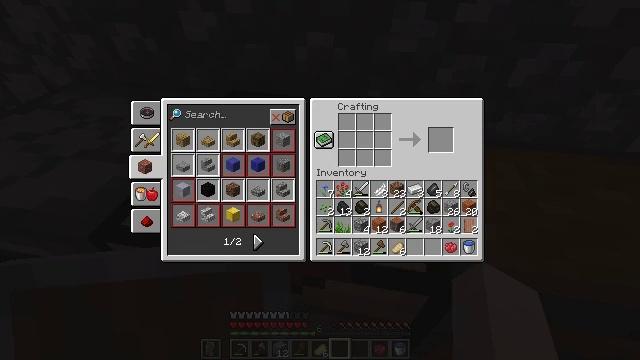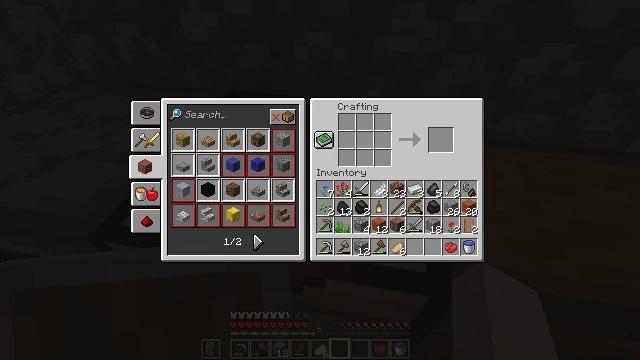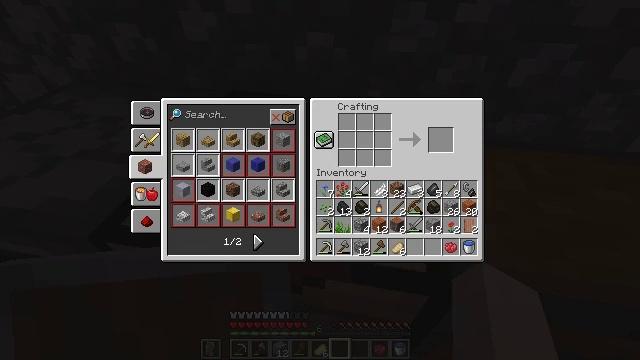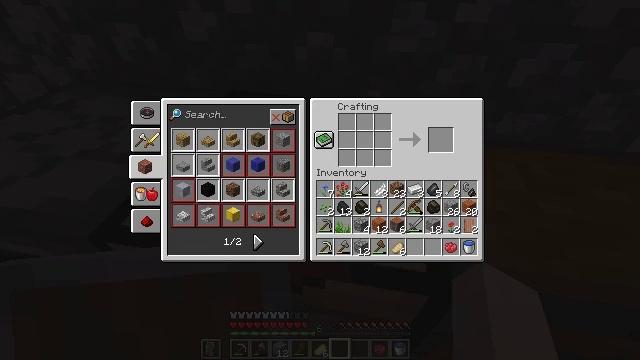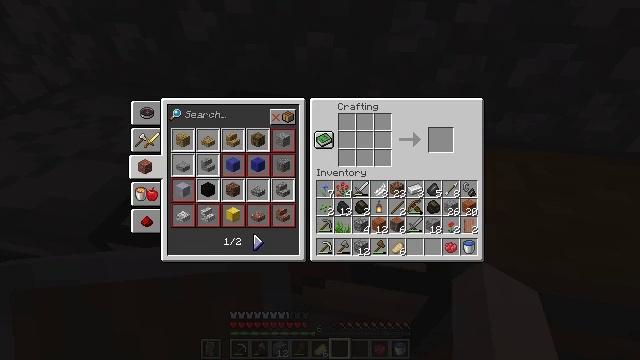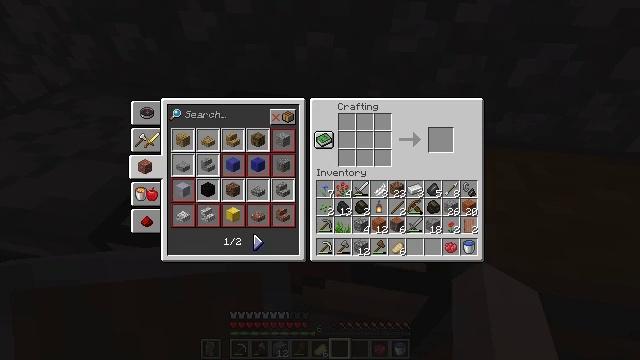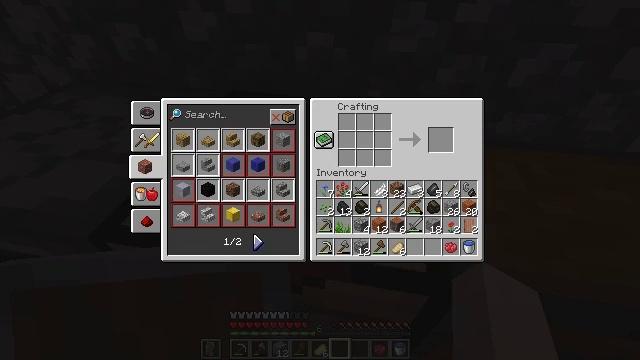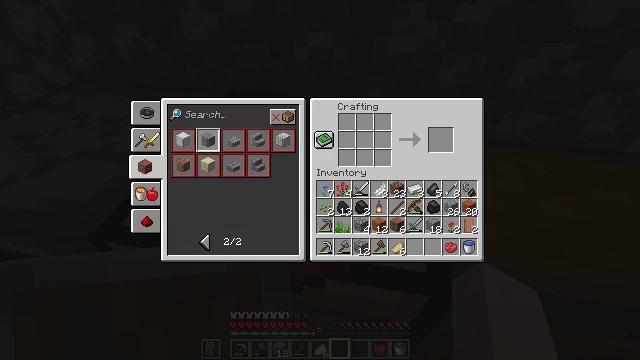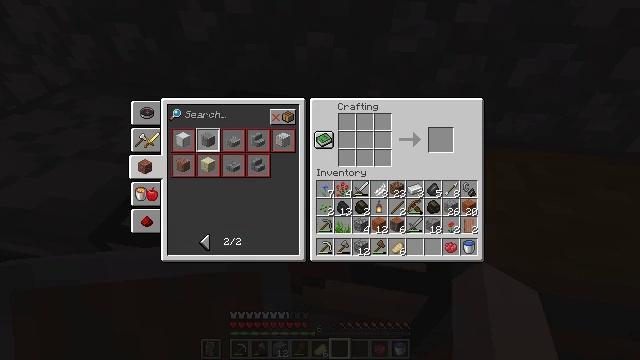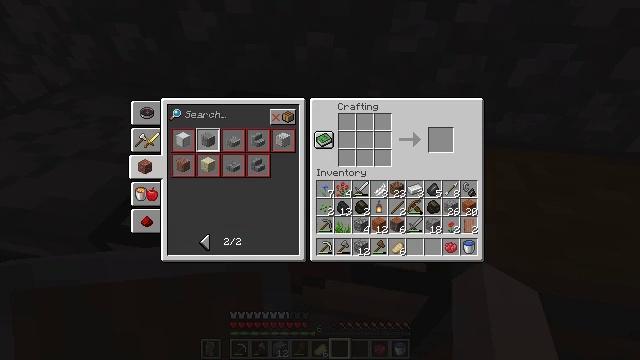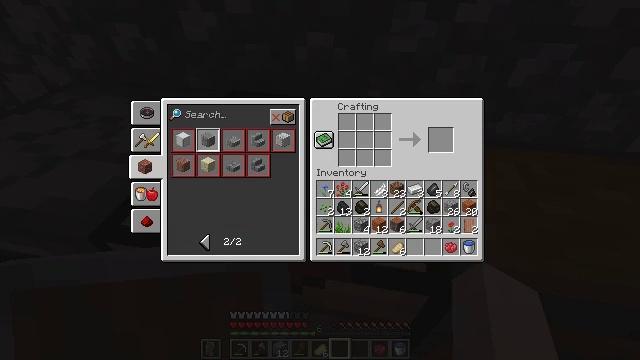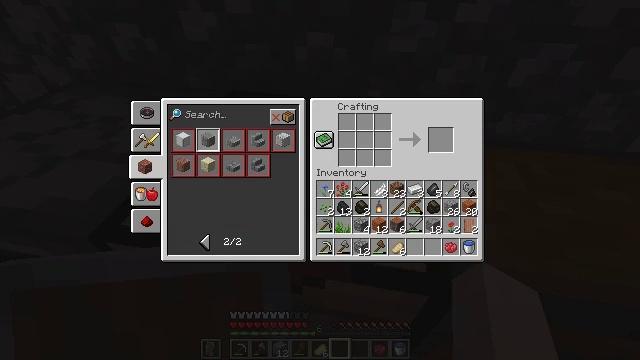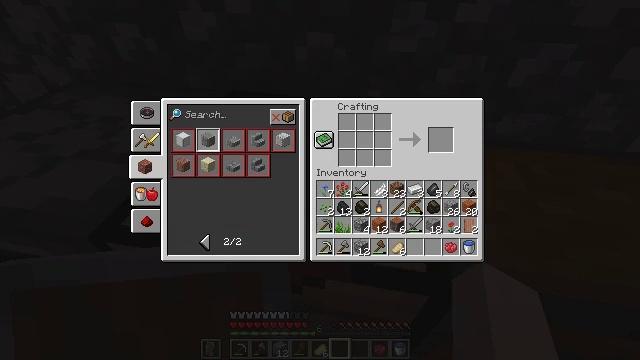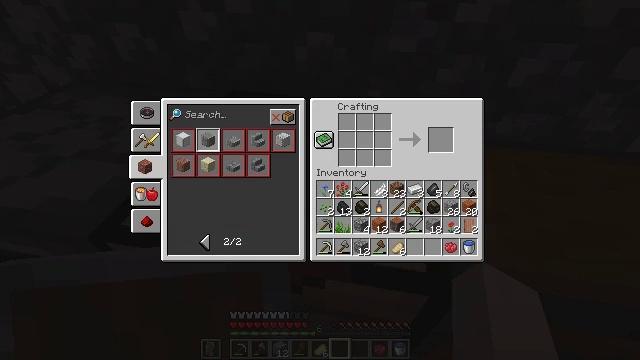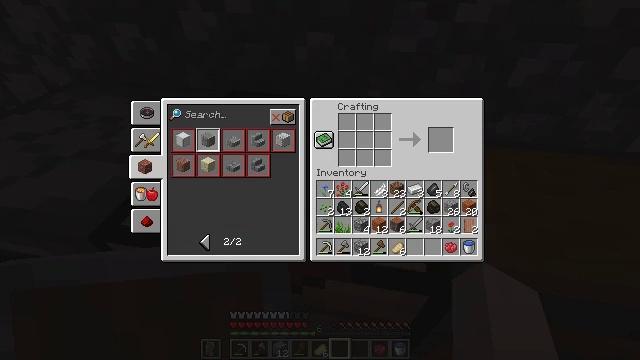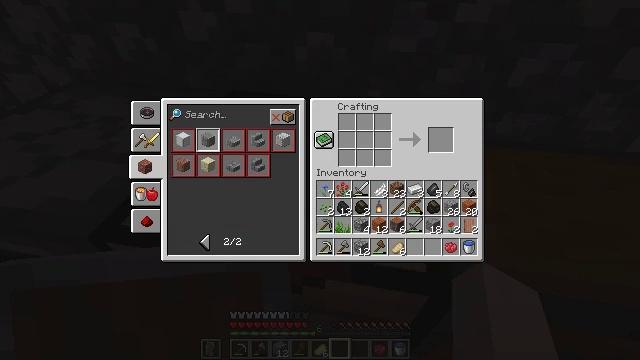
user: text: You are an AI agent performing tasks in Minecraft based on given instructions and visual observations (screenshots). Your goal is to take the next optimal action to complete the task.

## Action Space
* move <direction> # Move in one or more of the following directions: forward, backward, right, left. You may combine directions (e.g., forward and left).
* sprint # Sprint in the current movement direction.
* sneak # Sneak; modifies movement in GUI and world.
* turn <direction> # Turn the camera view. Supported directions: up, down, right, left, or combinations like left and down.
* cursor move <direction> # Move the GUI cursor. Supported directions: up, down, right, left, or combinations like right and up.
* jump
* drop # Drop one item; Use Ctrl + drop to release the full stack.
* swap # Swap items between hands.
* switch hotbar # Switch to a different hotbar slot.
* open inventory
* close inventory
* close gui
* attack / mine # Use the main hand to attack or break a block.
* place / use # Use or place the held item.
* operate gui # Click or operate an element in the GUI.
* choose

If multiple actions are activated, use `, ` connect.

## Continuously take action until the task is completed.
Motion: motion action
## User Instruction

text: Craft an acacia pressure plate with two acacia planks.
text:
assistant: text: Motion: no_op
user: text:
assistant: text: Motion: no_op
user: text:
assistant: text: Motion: no_op
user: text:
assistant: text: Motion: no_op
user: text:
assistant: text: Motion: no_op
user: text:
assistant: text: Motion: no_op
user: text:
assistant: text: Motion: operate gui
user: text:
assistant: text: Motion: operate gui
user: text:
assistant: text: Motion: no_op
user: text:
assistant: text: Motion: no_op
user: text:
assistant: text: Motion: no_op
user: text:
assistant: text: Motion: no_op
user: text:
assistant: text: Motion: no_op
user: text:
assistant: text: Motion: no_op
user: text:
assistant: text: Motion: cursor move left
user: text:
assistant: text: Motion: cursor move left
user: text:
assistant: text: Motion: no_op
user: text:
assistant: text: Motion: no_op
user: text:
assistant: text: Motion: no_op
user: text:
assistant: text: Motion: no_op
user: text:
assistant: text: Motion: no_op
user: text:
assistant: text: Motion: cursor move left
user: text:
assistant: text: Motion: no_op
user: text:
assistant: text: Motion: no_op
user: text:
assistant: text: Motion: operate gui
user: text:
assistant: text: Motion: operate gui
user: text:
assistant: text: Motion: operate gui
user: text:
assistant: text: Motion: no_op
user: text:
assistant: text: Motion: no_op
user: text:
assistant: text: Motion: no_op